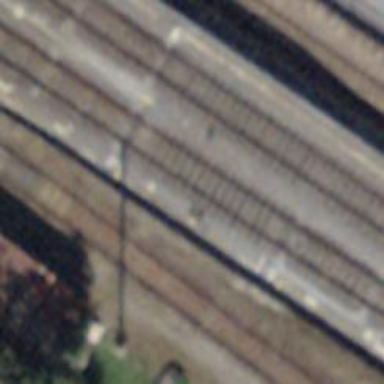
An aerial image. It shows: Railway switch.